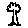
Label: tree